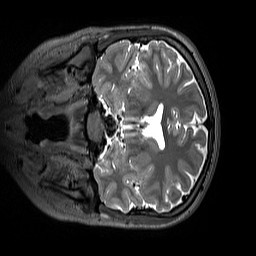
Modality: T2w
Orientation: coronal
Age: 12
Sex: female
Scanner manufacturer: siemens
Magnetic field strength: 3 T
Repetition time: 3.2 s
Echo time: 0.408 s